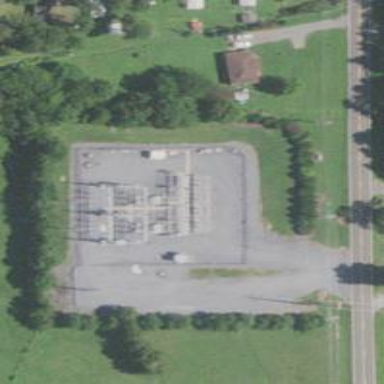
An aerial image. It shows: Distribution level power substation enclosed by fence.